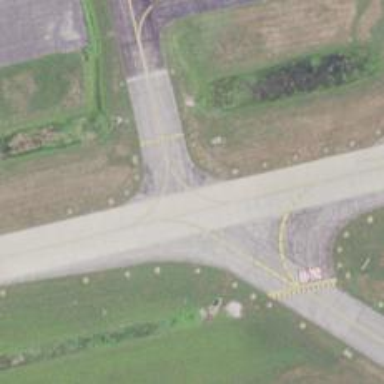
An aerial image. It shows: Image of taxiway at airport.